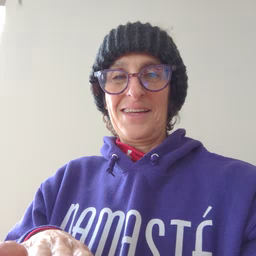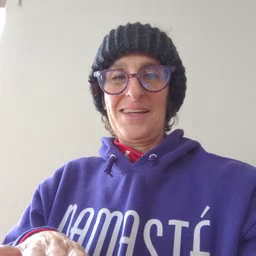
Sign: hear